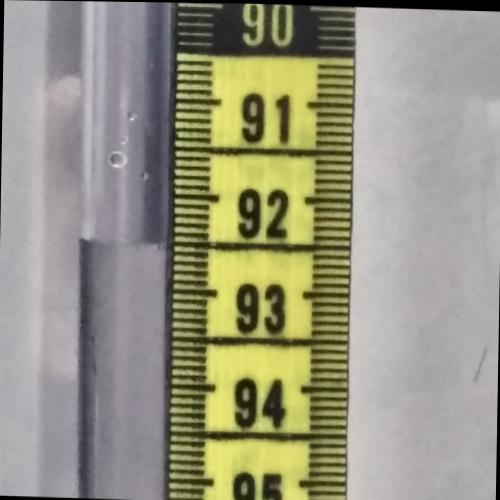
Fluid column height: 92.5 cm